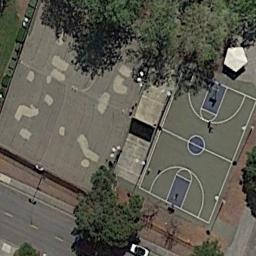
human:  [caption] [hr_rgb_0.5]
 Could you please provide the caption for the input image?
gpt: A basketball court next to the open area and a road beside .

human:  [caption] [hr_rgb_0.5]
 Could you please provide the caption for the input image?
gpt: Next to the building is a basketball court,With many trees nearby .

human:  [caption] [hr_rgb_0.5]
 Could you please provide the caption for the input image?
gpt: There are some people on the basketball court .

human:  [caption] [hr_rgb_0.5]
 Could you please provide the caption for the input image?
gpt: There is a basketball court next to an open place and trees with a road pass by .

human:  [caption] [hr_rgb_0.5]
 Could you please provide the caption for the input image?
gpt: Many trees are near the basketball court .